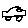
Label: car